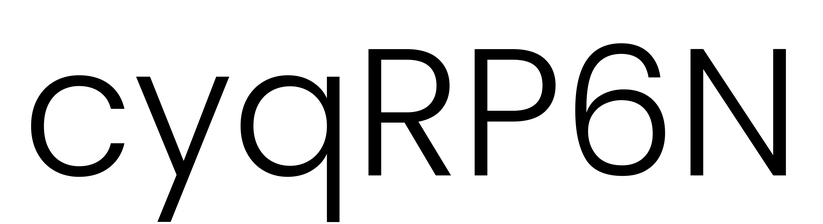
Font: Poppins-Light